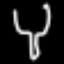
Label: fork